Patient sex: F
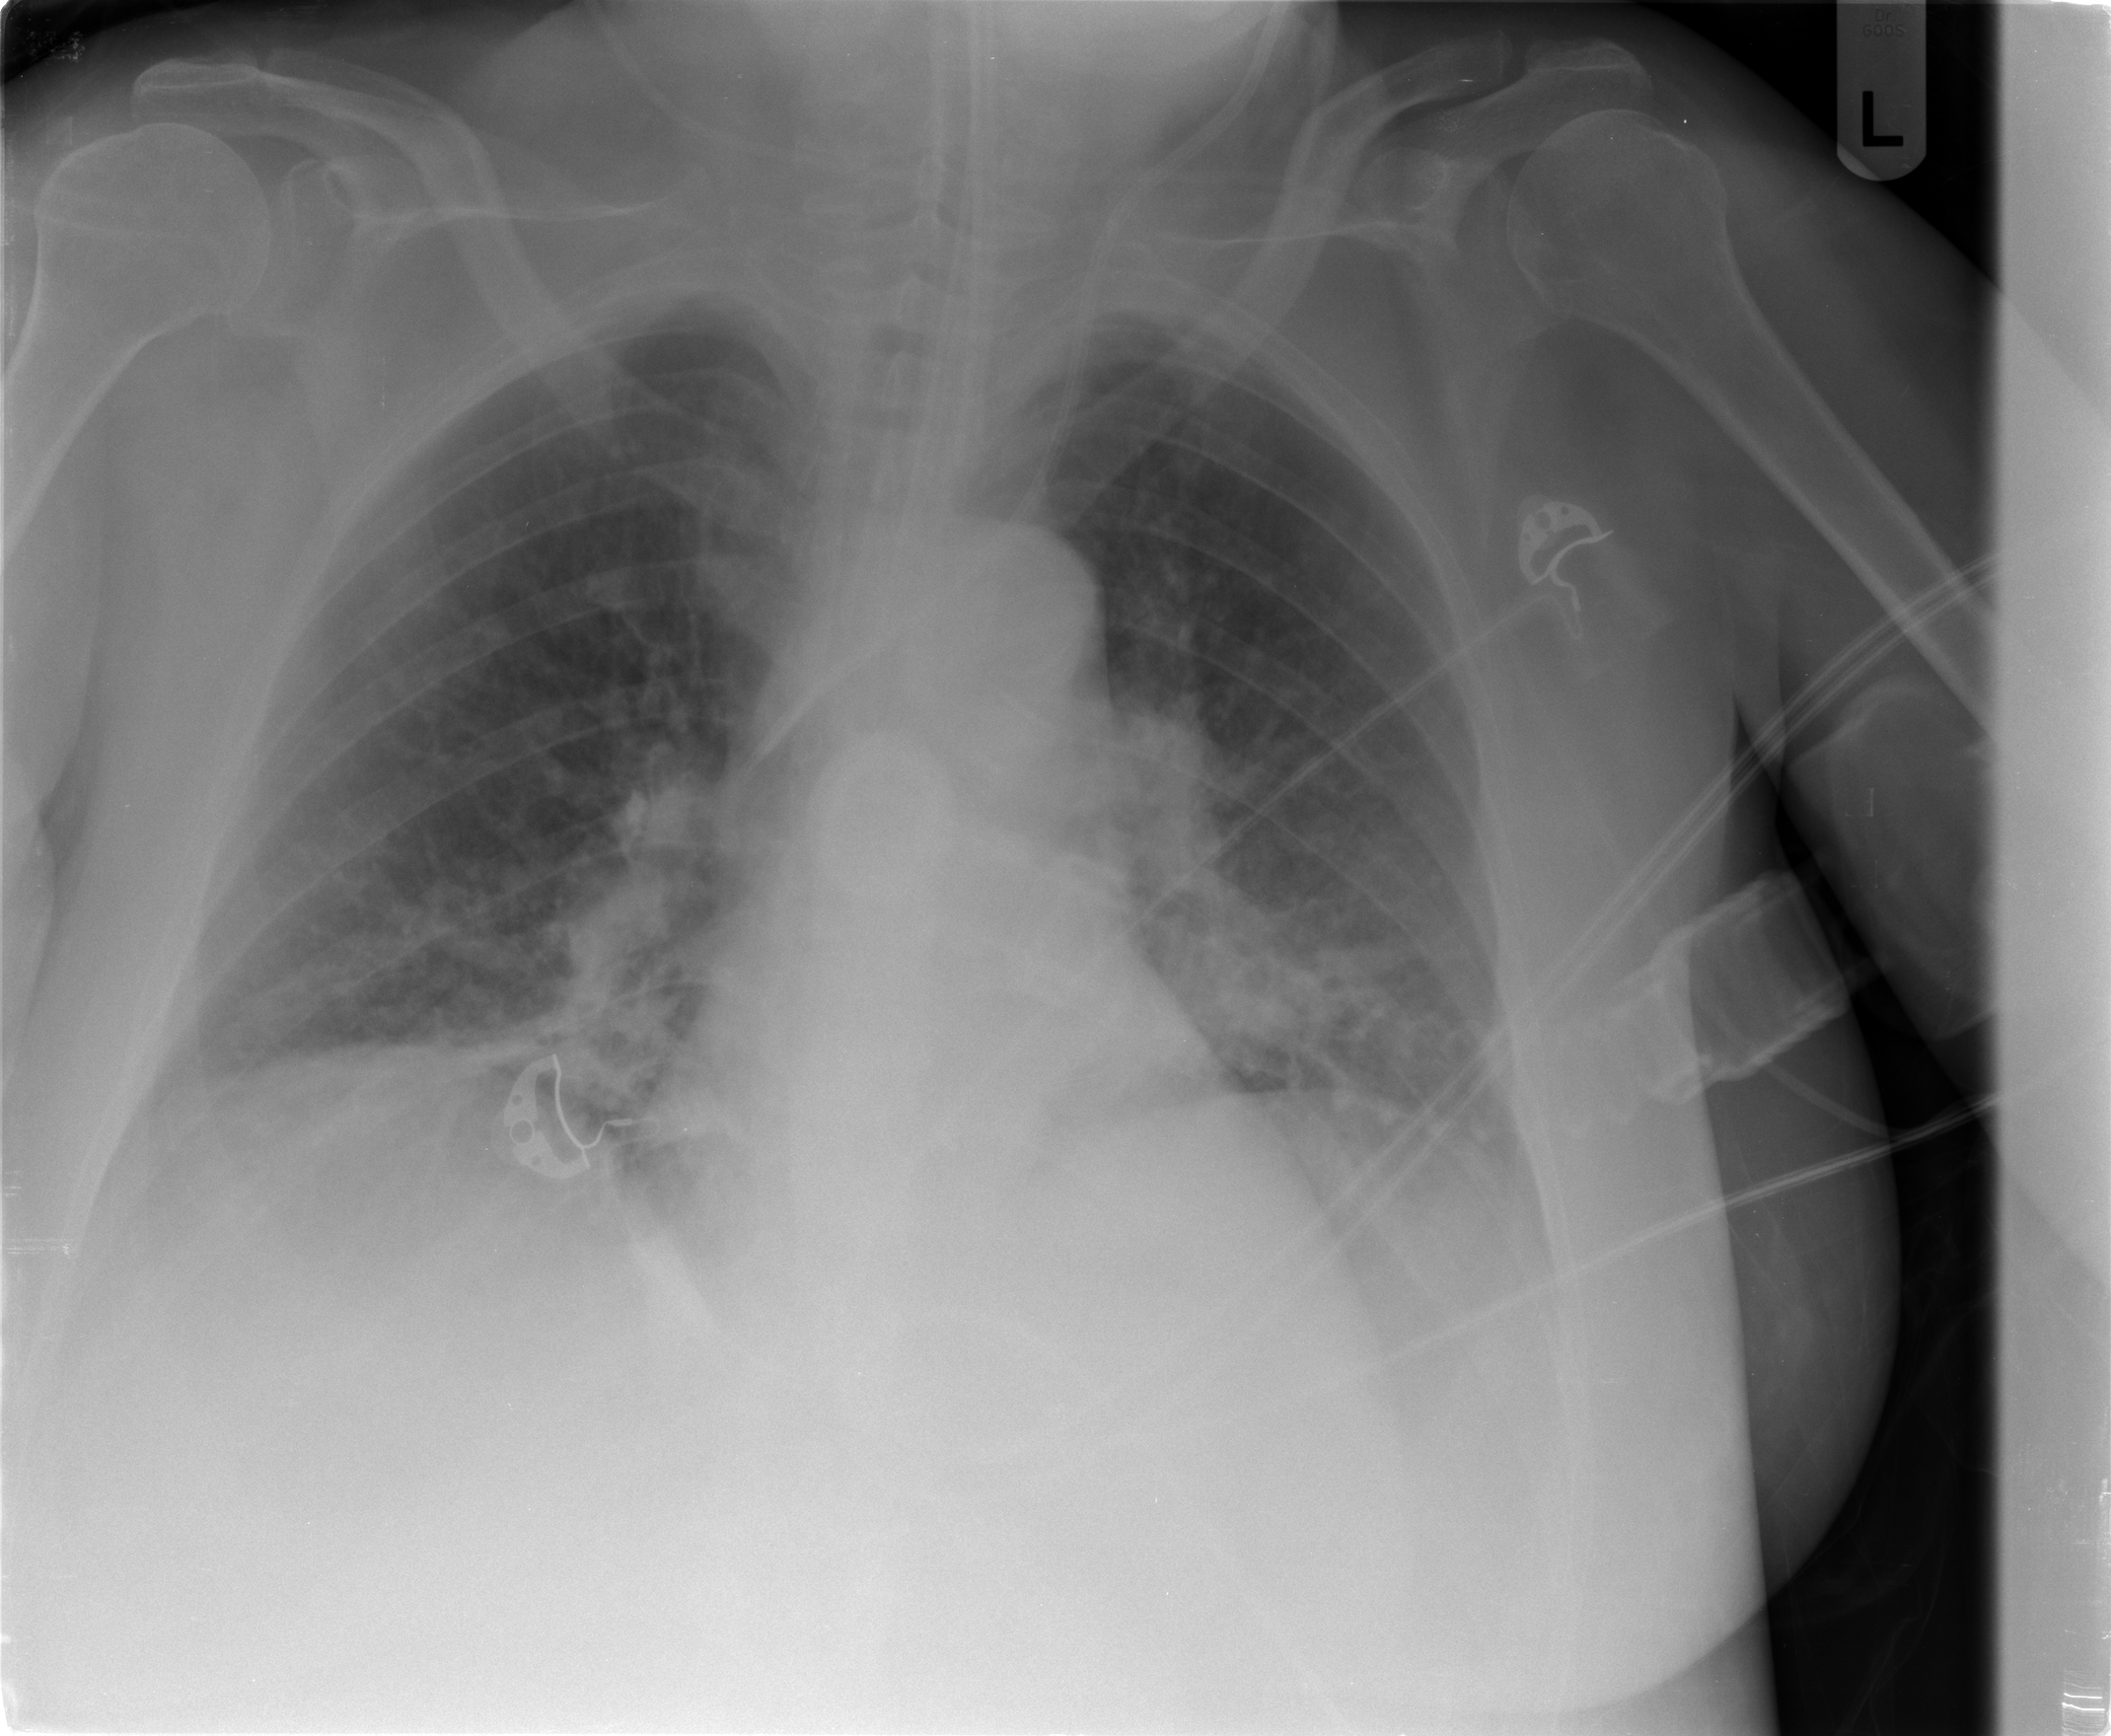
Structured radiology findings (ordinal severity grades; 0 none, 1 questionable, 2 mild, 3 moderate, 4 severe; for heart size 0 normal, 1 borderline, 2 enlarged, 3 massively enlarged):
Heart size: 1
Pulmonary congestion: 0
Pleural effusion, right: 2
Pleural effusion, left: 2
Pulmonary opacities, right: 0
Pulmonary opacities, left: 0
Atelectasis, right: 2
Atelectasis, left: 2